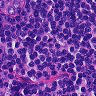
Metastatic tissue present: no